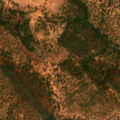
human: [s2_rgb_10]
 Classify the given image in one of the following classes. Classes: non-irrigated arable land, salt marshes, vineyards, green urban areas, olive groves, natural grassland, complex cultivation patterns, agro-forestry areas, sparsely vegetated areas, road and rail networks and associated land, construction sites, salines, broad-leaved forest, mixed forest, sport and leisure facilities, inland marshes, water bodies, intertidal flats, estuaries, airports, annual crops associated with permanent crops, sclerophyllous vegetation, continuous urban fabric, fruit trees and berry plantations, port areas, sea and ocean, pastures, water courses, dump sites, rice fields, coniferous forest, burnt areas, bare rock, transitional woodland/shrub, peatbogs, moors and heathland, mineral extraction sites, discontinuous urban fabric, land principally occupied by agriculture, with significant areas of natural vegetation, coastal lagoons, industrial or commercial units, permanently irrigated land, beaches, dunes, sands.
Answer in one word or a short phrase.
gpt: agro-forestry areas, broad-leaved forest